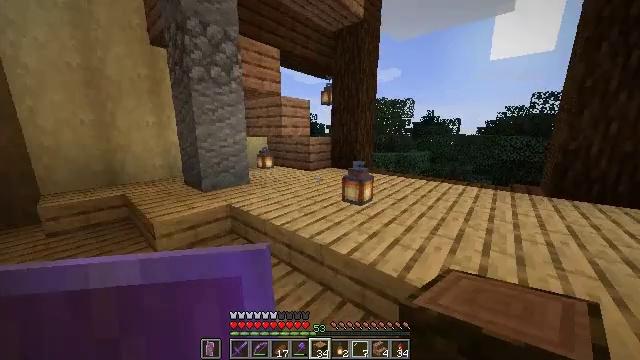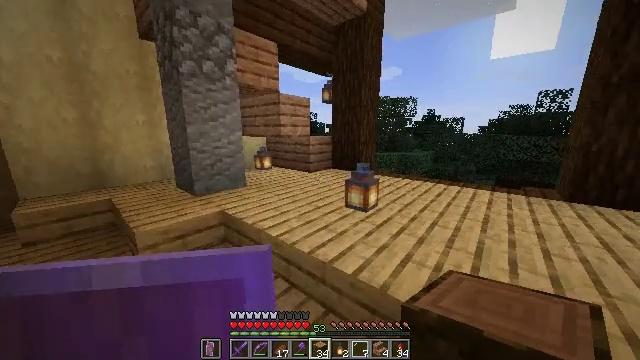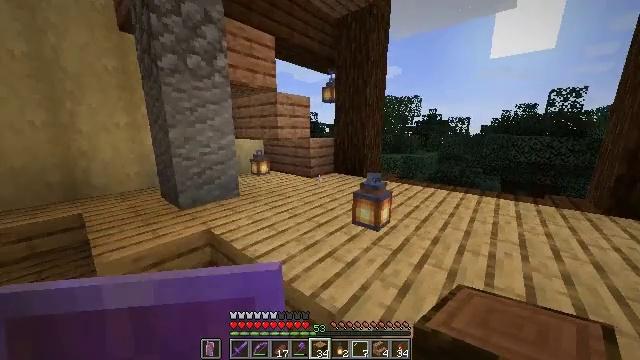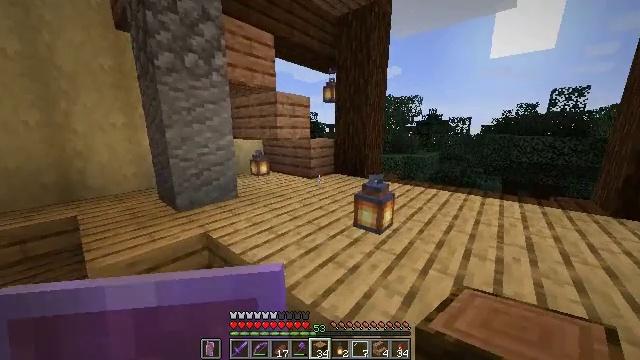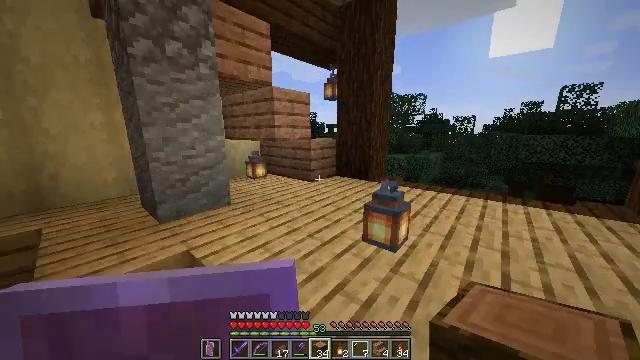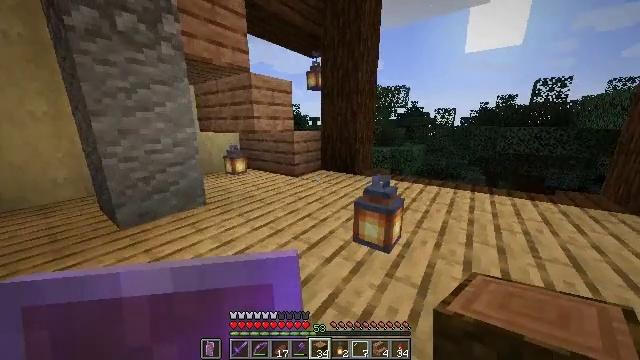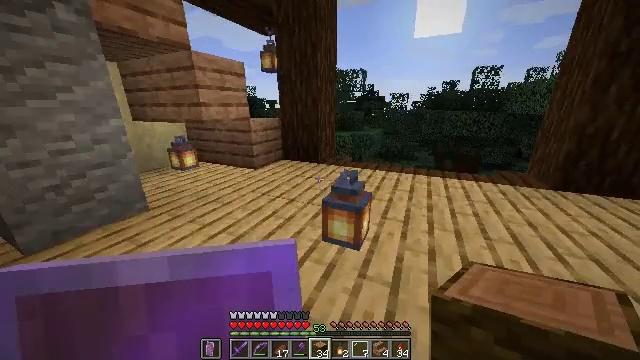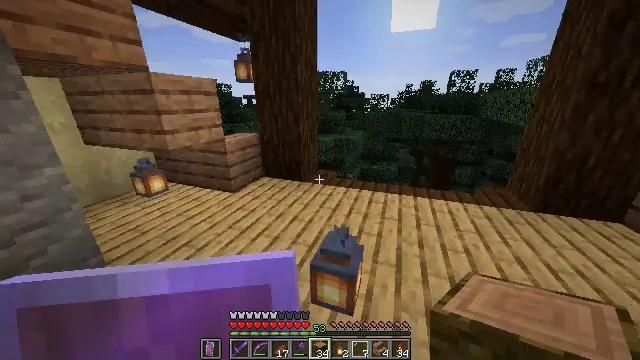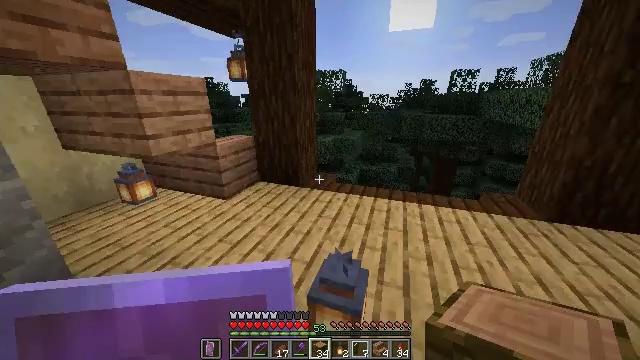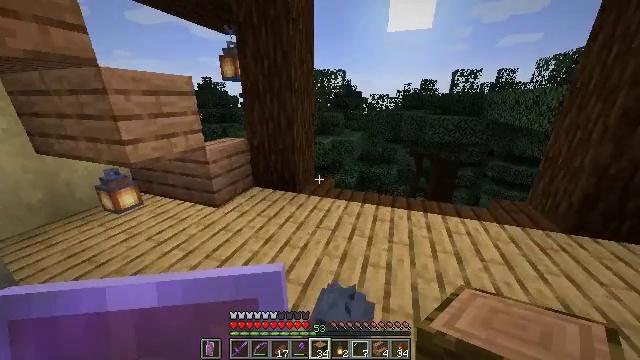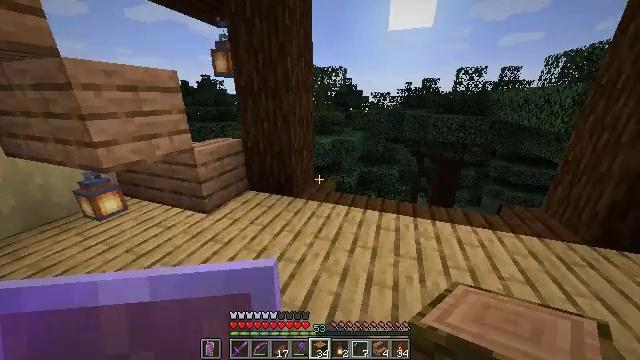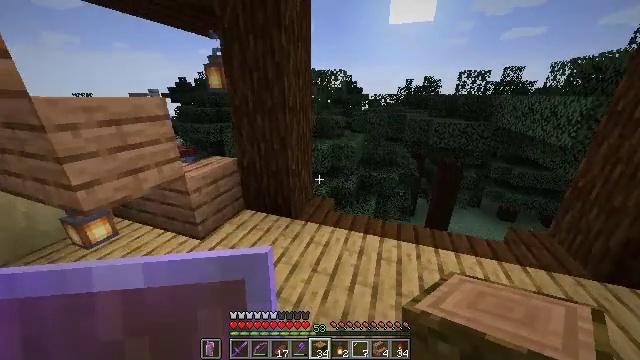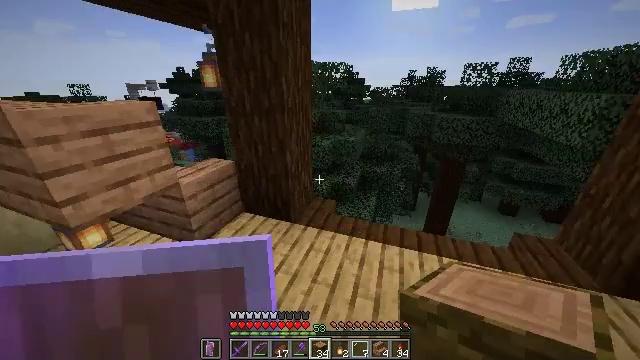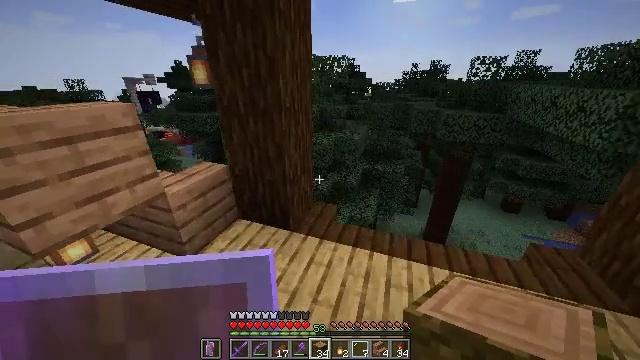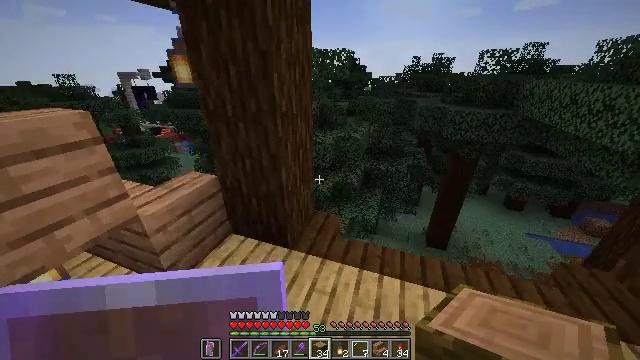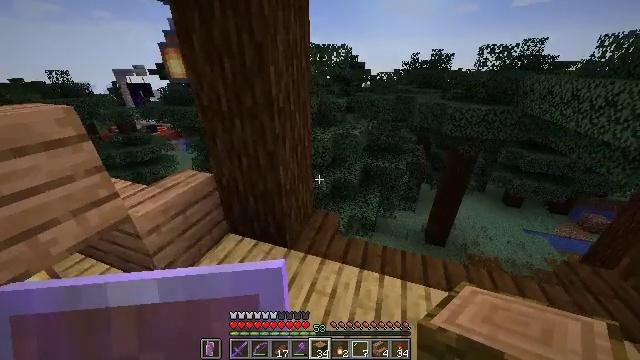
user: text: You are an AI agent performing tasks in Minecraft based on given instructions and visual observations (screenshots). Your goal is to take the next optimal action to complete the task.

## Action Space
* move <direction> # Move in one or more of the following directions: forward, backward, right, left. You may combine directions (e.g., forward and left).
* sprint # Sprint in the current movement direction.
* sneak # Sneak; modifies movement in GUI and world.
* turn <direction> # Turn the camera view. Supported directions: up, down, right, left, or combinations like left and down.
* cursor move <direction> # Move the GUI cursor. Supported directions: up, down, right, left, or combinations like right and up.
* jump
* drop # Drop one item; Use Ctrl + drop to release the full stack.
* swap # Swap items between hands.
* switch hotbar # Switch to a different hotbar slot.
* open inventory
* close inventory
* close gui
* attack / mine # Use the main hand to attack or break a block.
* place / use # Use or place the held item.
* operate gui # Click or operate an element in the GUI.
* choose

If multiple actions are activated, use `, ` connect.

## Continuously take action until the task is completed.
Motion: motion action
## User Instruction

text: Destroy the dark oak slab to recycle it.
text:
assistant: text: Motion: move forward, sprint
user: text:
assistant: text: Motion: move forward, sprint
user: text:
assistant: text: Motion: move forward
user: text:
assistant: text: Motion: move forward
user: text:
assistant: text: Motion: move forward, turn right and down
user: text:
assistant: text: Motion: move forward, turn right and down
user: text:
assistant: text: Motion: move forward, turn right and down
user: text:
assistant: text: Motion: move forward
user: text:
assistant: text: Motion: move forward
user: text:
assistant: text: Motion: move forward
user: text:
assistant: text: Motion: move forward, turn down
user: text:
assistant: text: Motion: move forward, turn down
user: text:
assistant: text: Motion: move forward, turn down
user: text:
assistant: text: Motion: move forward, turn down
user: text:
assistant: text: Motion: move forward
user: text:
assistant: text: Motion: move forward
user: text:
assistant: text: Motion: move forward
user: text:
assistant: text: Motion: no_op
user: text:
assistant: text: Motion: turn right and up
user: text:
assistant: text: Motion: turn right and up
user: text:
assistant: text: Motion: turn up
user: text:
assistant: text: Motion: turn right and up
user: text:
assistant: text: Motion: turn right and up
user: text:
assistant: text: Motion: turn up
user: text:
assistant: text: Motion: no_op
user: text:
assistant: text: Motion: no_op
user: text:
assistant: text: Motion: no_op
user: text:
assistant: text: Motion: no_op
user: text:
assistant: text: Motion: no_op
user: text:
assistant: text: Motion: no_op